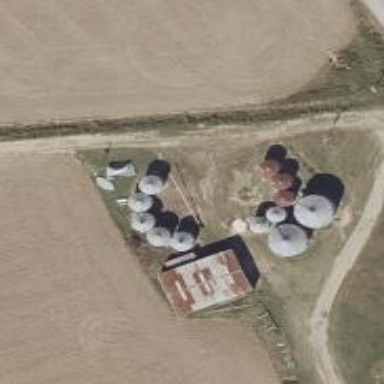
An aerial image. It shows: Silo.